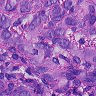
Metastatic tissue present: yes